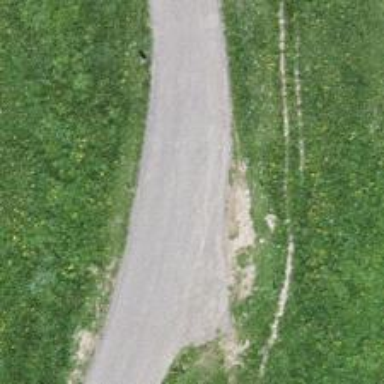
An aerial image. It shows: Passing place on the road.